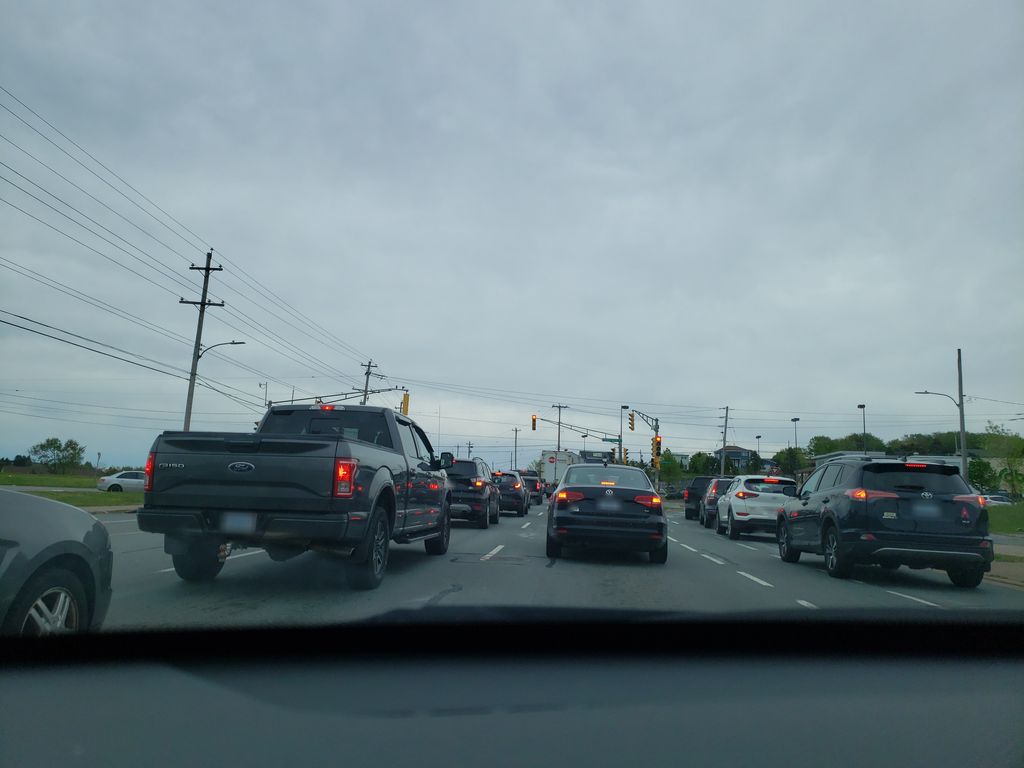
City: halifax